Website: macys
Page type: customer-info-address
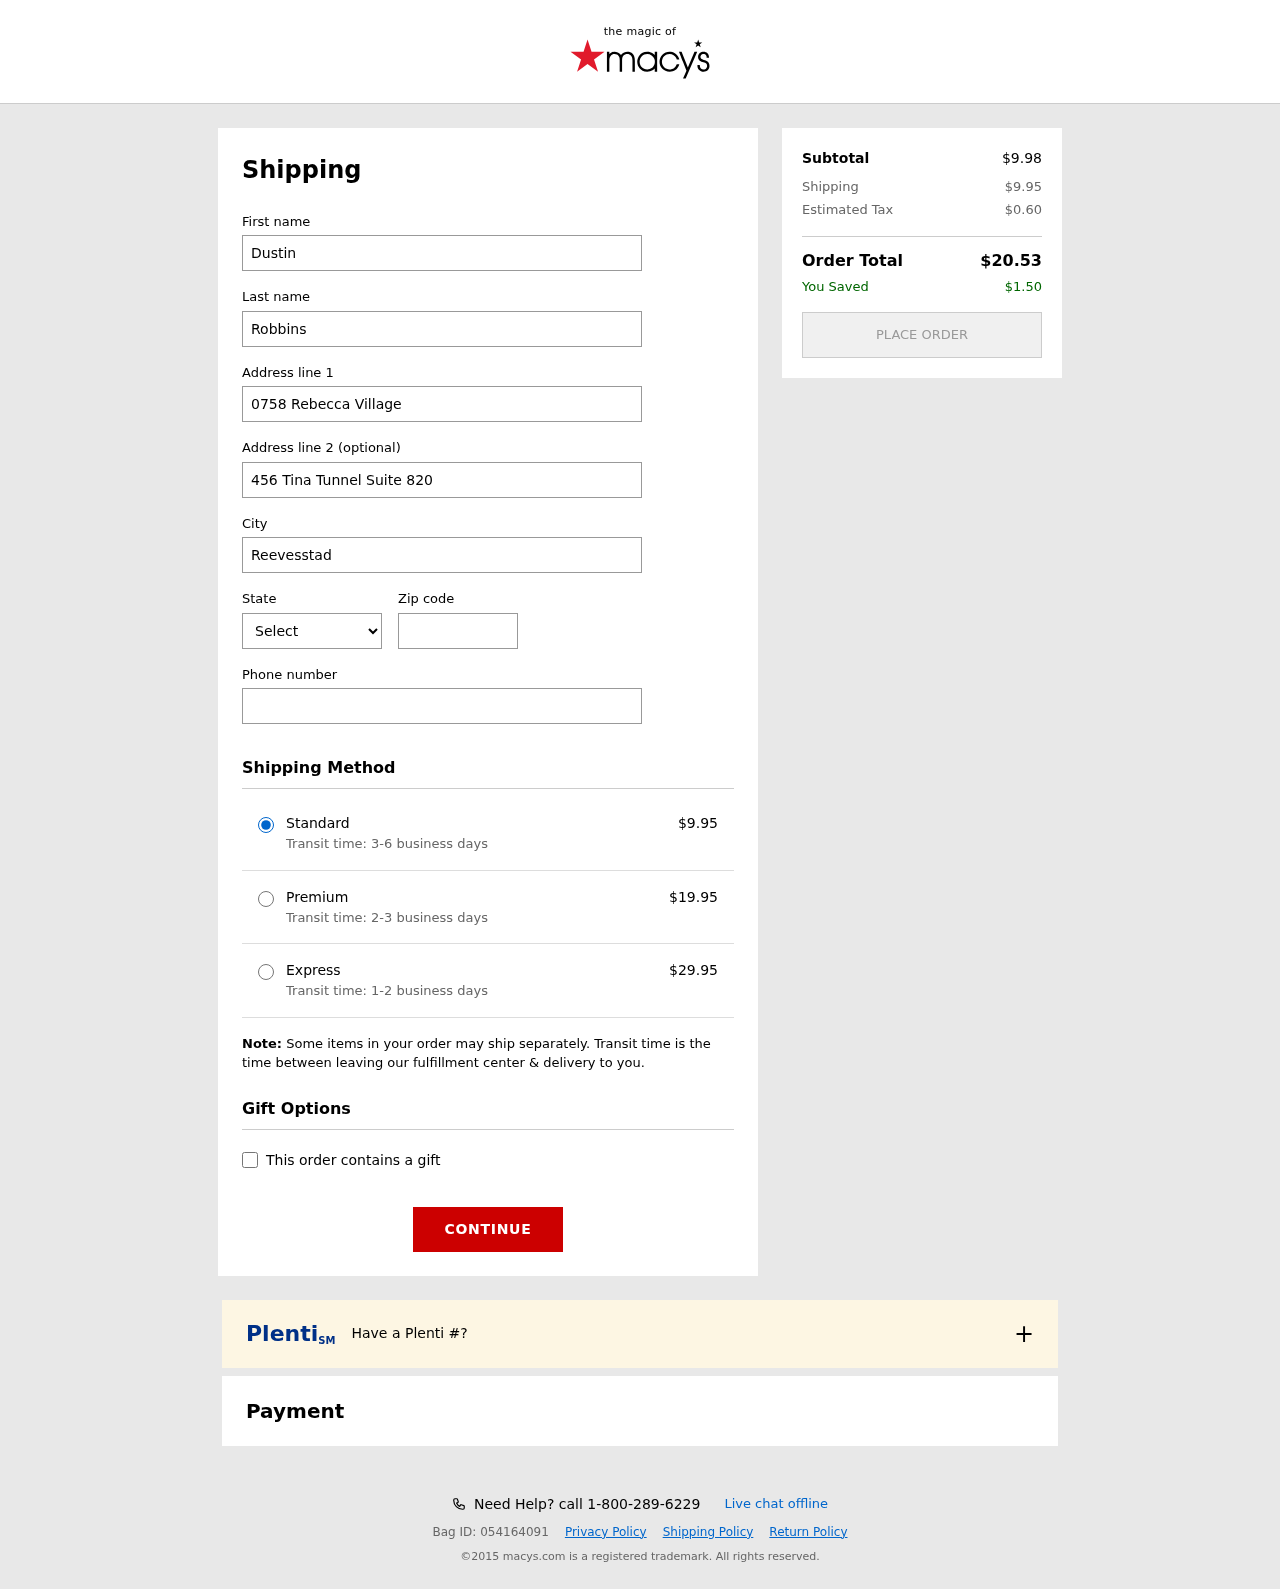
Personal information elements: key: PII_CITY
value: Reevesstad
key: PII_FIRSTNAME
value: Dustin
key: PII_LASTNAME
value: Robbins
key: PII_PHONE
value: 2033886750
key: PII_POSTCODE
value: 86513
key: PII_STATE_ABBR
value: MI
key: PII_STREET
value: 0758 Rebecca Village
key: PII_STREET2
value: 456 Tina Tunnel Suite 820
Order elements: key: ORDER_SHIPPING_COST
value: $9.95
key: ORDER_SHIPPING_COST_PREMIUM
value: $19.95
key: ORDER_SHIPPING_COST_EXPRESS
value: $29.95
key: ORDER_SUBTOTAL
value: $9.98
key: ORDER_TAX
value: $0.60
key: ORDER_TOTAL
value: $20.53
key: ORDER_SAVINGS
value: $1.50